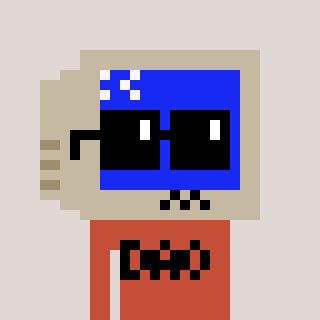
a pixel art character with square black sunglasses, a old monitor-shaped head and a rust-colored body on a warm background